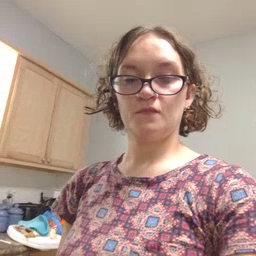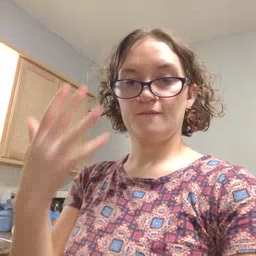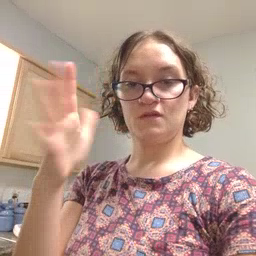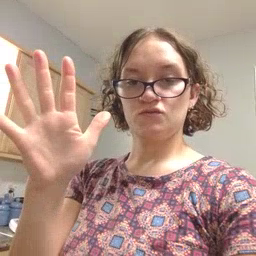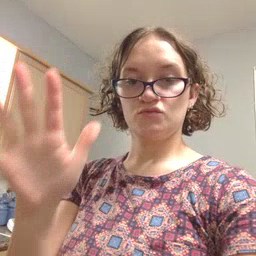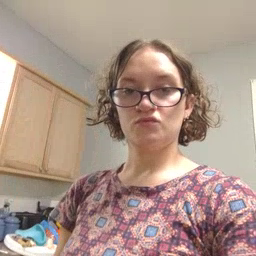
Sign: finish